Aerial crown-view tile of a tropical tree (Barro Colorado Island, Panama), acquired 20240716:
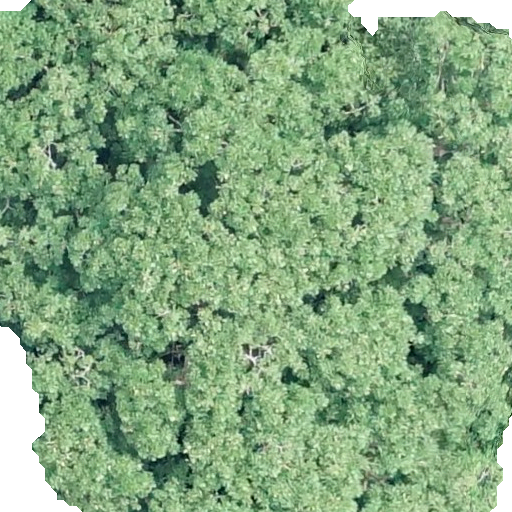
Species: Sterculia apetala
GBIF accepted scientific name: Sterculia apetala
Crown area: 506.547 m²